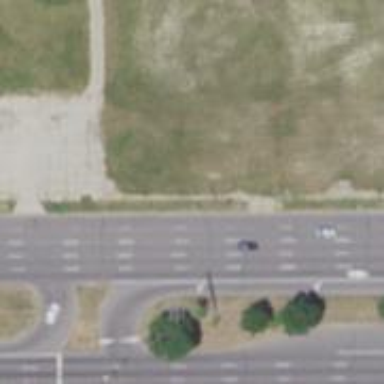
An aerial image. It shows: Trunk highway.